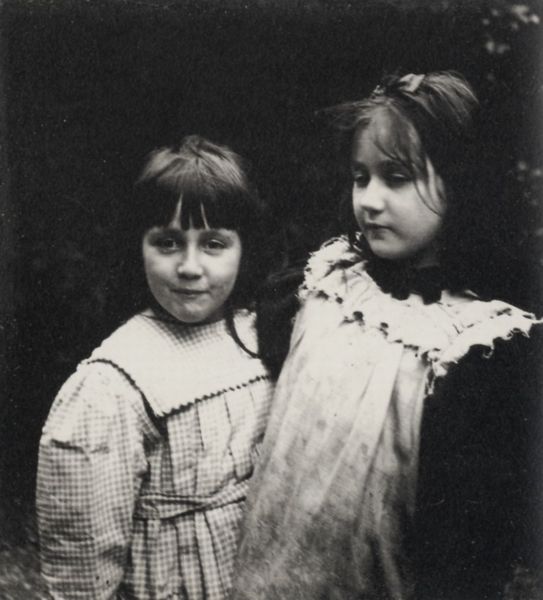
Titel: Die Kinder beim Spielen, aus dem Album »Histoire vraie«
Künstler: Francois Emile Zola
Schlagwörter: baum, dunkel, kopf, weiß, bäume, landschaft, mädchen, zola, frankreich, frisur, haar, kariert, kleid, kleider, köpfe, mund, nase, profil, schwarz, blick, gürtel, karo, muster, schleife, gesichter, jung, wand, arm, augen, band, falten, gesicht, kragen, stehen, hals, portrait, porträt, haare, kind, paar, spitzen, pflanzen, frontal, haarreif, schulter, kinder, pony, garten, lächeln, schürze, liebe, umarmung, zwei, backen, schürzen, klein, haarband, people, white, women, black, blouse, collar, dark, dark hair, dress, dresses, face, friends, girls, grey, hair, lace, nasen, nose, old, sisters, skirt, sleeve, woman, draussen, ernst, looking, picture, pictures, print, two, nachdenklich, rüschen, geschwister, schwestern, foto, fotografie, photographie, haarspange, lachen, karos, doppelbildnis, doppelporträt, belichtung, schwarz-weiss, seite, kittel, schwester, strähne, grinsen, karomuster, kleidchen, photo, portät, ponny, tree, girl, head, young, trees, child, eyes, ribbon, stand, fröhlich, peaceful, bushes, freundlich, paper, freundschaft, haarschleife, black and white, erinnerung, fotographie, chin, mouth, monochrome, embracing, french, aufnahme, gucken, faces, smile, youth, children, strähnen, small, smiling, victorian, latz, photografie, human, freundinnen, arms, cheeks, clothes, leaves, neck, frech, vorne, rectangle, außenaufnahme, halbfiguren, english, früher, verschmitzt, eye, apron, cloth, american, bush, calm, headband, lips, long hair, outdoors, nadar, genre, schmunzeln, kids, humans, still, standing, little, bow, schnappschuss, eyebrow, nostalgie, photograph, photography, race, heads, arbeitsschürzen, bangs, cameron, checks, debil, deutsche mädchen, doppelportät, gils, hairband, laughing, m,und, naut, noses, pinafore, playful, ponni, potrait, ruffles, schoolgirls, two girls, umarung, tall, daughters, persons, young girl, hug, tow, smirk, bourgeois, three-quarter, grüpchen, plaid, camera, brunette, 18th century, three-quarte, 1900, smock, 20th century, dres, checkere, checkered, eyes closed, 1920, sister, vintage, 1900's, plain air, snapshot, trancenet, jaws, period, checker, hugging, mouths, cute, white clothes, bang, fotografie schwarzweiß, scharz, daguerotypie, pinafores, twins, gingham, healthy, chins, siblings, content, brownhair, hair bow, one piece, smilding, 20th centruy, school uniform, 18th century sis, photopgrphie, fofotgrfie, inocent, whitedress